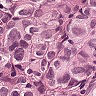
Metastatic tissue present: yes